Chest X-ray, AP view. Patient: 33 years old, sex M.
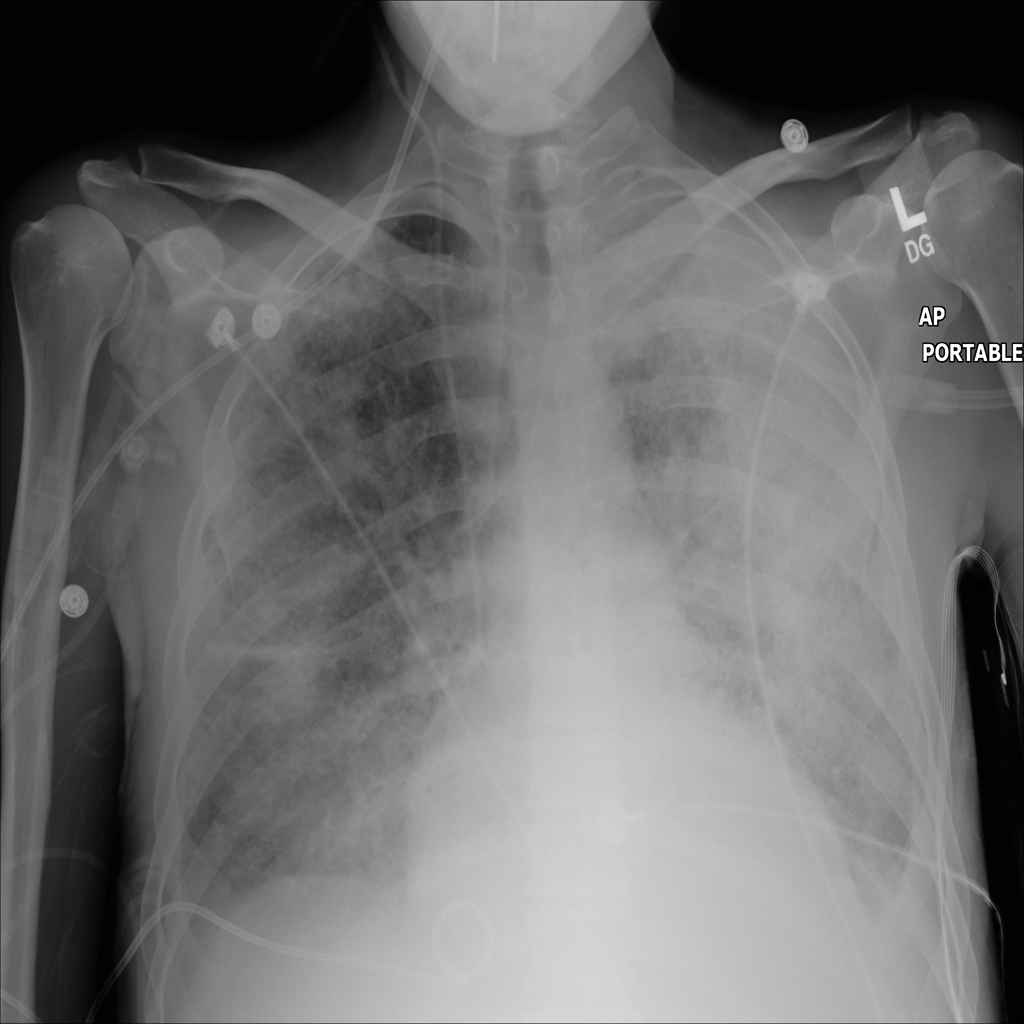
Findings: Consolidation, Effusion, Infiltration